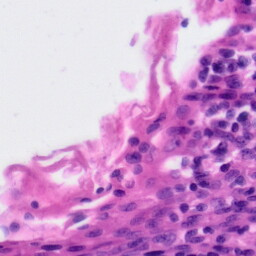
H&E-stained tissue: Tonsil